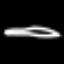
Label: pencil